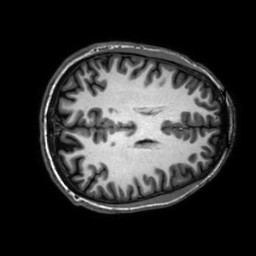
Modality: T1w
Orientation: axial
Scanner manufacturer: philips
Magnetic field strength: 3 T
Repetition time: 0.0096 s
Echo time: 0.0046 s